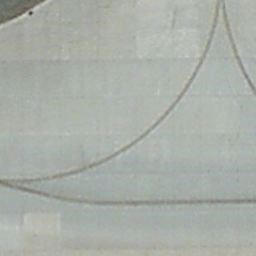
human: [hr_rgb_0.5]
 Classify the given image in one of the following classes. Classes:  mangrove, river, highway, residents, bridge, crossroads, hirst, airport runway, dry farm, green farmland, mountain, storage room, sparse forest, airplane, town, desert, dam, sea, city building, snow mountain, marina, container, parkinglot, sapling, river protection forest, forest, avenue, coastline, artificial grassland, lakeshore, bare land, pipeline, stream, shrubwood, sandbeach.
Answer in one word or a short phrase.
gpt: airport runway